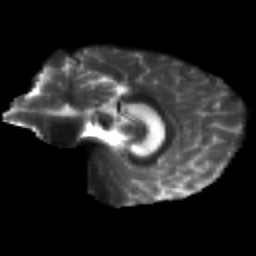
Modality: T2w
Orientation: sagittal
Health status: healthy
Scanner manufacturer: siemens
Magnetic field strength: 3 T
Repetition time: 12 s
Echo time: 0.092 s